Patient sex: F
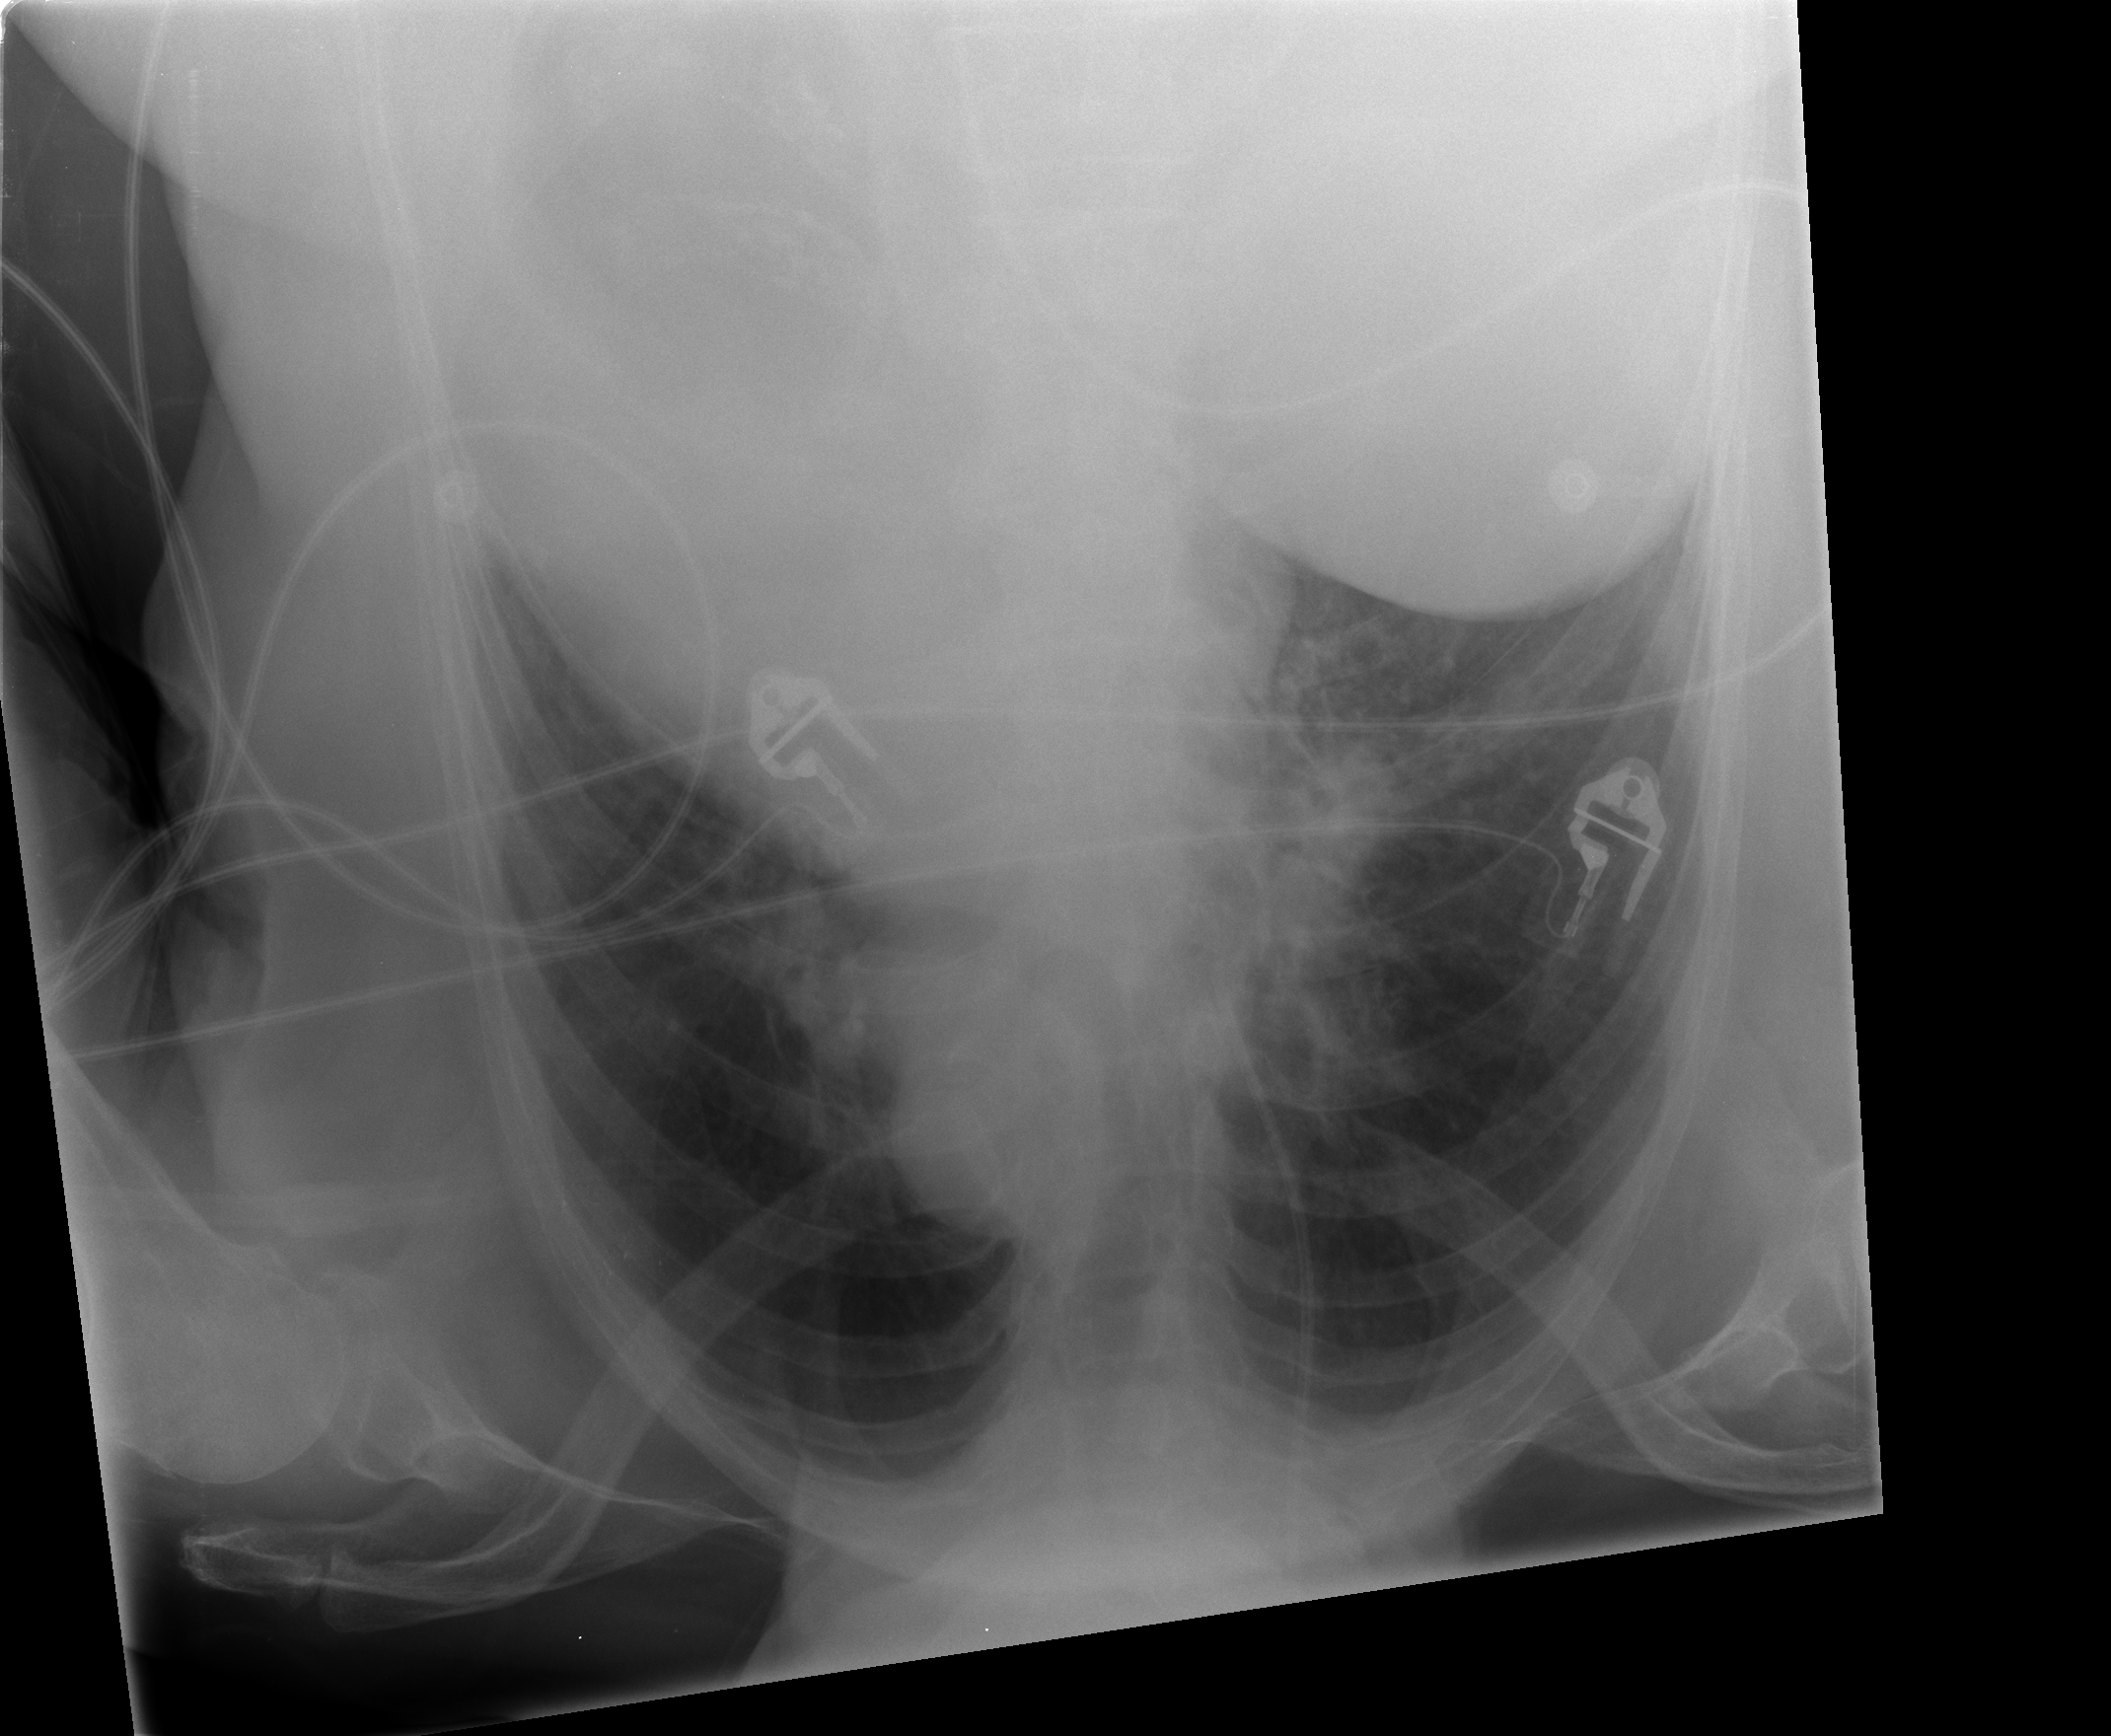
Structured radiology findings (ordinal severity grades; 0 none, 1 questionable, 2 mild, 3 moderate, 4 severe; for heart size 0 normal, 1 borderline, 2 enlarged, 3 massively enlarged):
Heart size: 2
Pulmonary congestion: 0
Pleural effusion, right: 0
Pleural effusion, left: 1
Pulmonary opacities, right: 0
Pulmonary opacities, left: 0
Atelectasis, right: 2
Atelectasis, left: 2